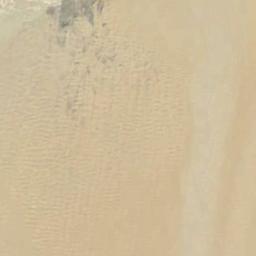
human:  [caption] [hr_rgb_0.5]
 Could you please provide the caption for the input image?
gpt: Nothing else can be seen in this desert .

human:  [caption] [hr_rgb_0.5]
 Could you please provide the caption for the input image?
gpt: The desert has yellow sand and some sand ripples and the desert terrain is flat .

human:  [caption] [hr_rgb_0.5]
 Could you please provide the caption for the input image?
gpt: The white desert is next to the green land .

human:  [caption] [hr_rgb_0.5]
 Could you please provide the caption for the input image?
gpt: This is a yellow desert with wavy stripes .

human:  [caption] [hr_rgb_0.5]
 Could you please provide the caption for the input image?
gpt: A yellow desert covered with sand .